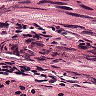
Metastatic tissue present: yes